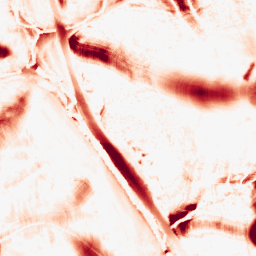
Category: morphological
Decomposition family: morphological_ellipse
Decomposition parameters: operation: opening
width: 50
height: 50
Upsampling method: bilinear
Upsampling parameters: scale: 8
Upsampling scale: 8